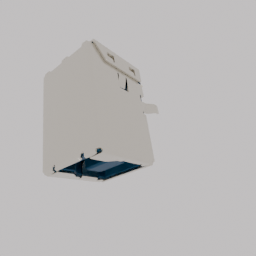
Label: electronics